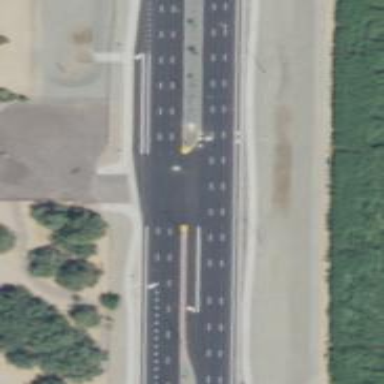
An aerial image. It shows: Secondary road with asphalt surface.